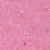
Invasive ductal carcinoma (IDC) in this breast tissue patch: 0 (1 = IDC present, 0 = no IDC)